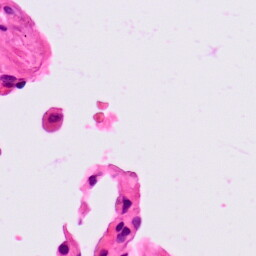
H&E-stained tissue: Lung